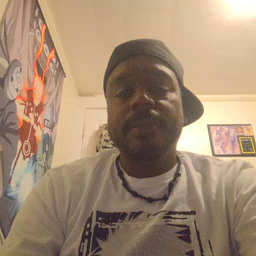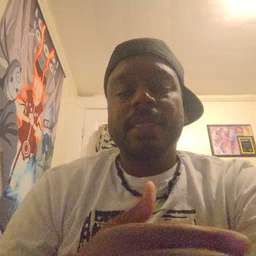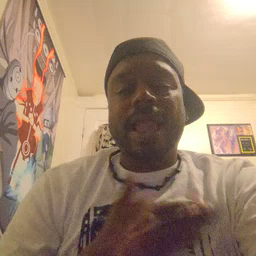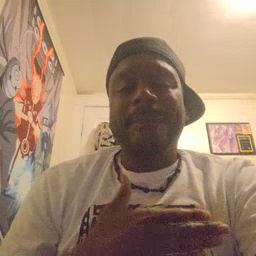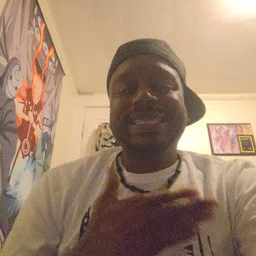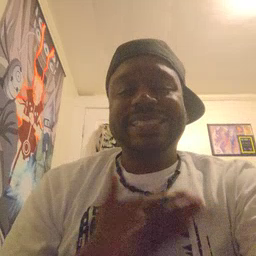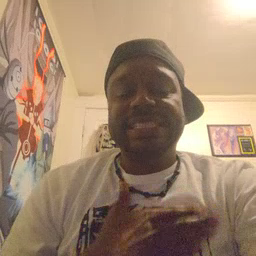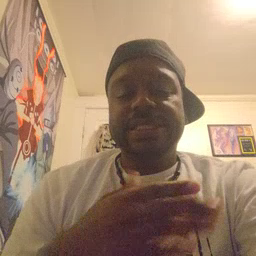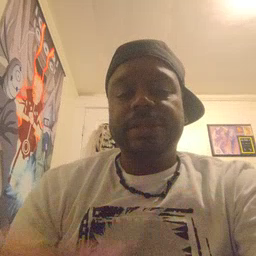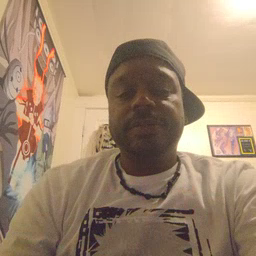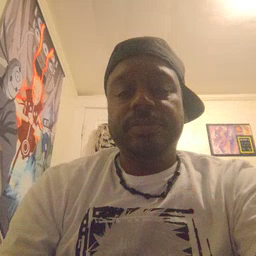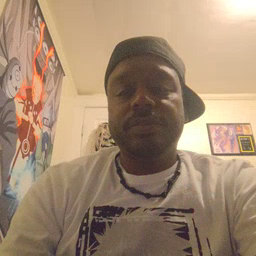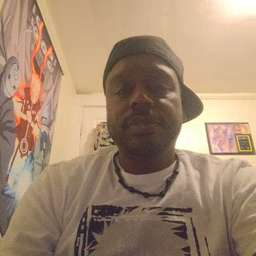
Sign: happy